Interaction volume radius: 5 \u00c5
Interaction volume height: 45 \u00c5
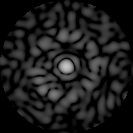
Disorder parameter: 0.8208